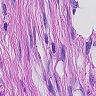
Metastatic tissue present: yes